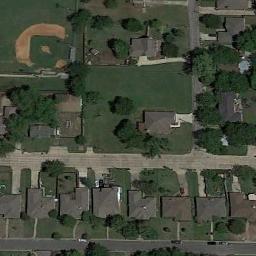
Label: baseball_diamond